Field crop: maize
Growth stage: 2
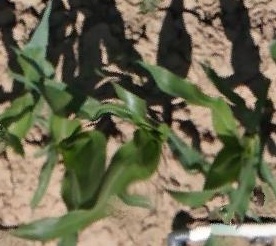
Species: maize